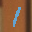
Label: 1